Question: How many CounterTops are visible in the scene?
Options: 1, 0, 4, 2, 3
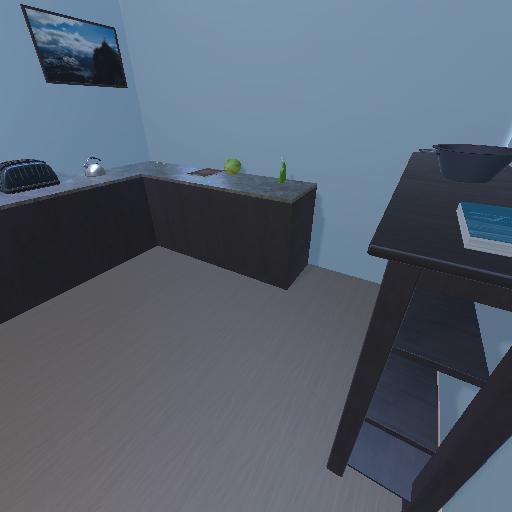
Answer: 1